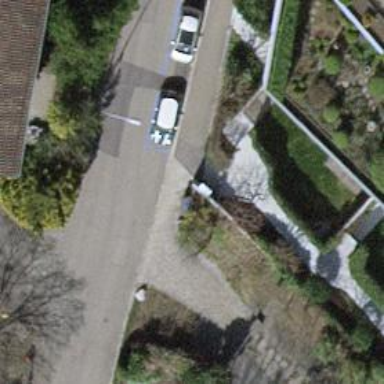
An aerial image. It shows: Footway along the road.